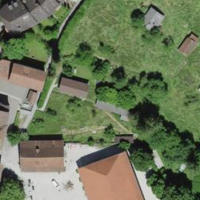
EUNIS habitat code: 55
Species observed at this site:
Carpinus betulus